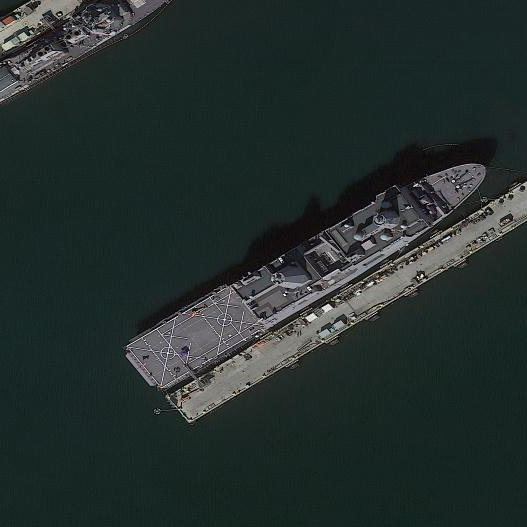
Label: combat